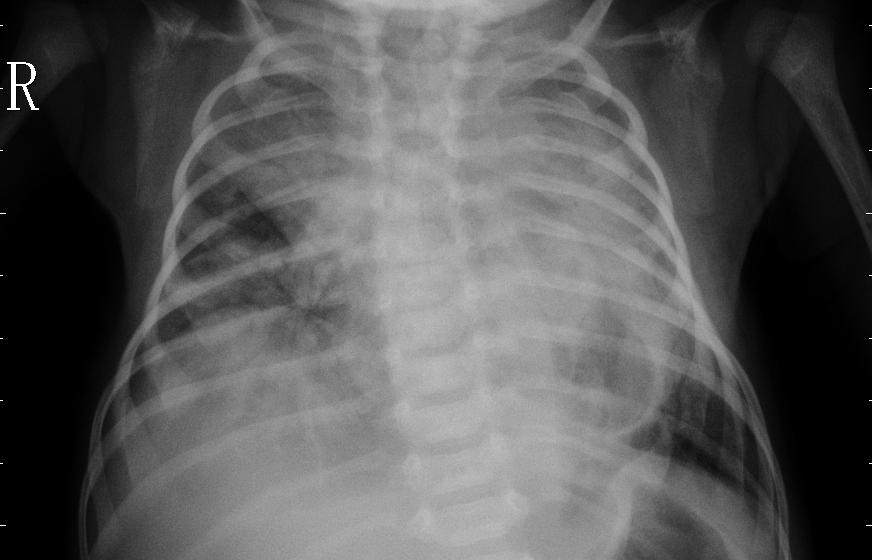
Diagnosis: PNEUMONIA